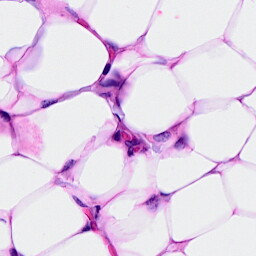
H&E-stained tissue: Breast